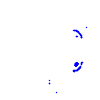
Particle: kaon